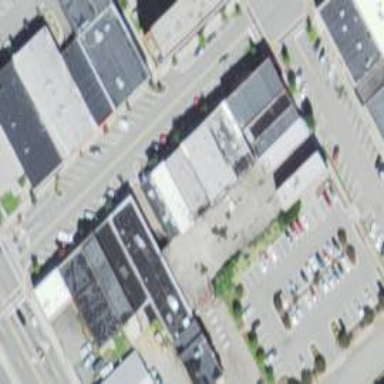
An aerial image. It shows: Building.